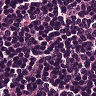
Metastatic tissue present: no